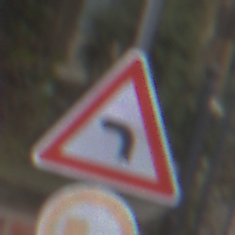
Verkehrszeichen: KurveLinks
Zusatzzeichen unten: UeberholverbotKraftfahrzeuge
Umgebung: Outdoor, Urban
Tageszeit: Midday
Wetter: Overcast
Licht: Natural
Jahreszeit: NotSpecified
Kontrast: LowContrast